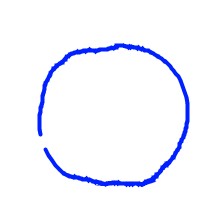
Shape: circle